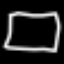
Label: square